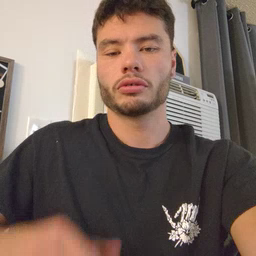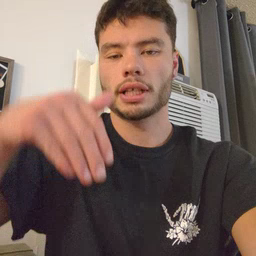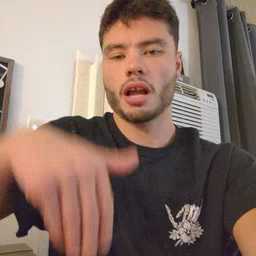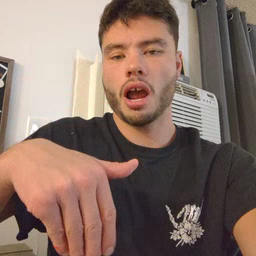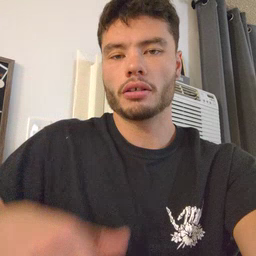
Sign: night